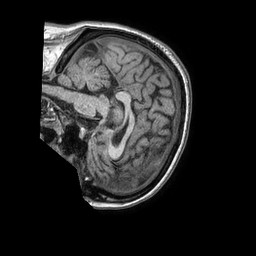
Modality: T1w
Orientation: sagittal
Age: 44
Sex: female
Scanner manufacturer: philips
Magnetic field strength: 1.5 T
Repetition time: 0.00749 s
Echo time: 0.003396 s